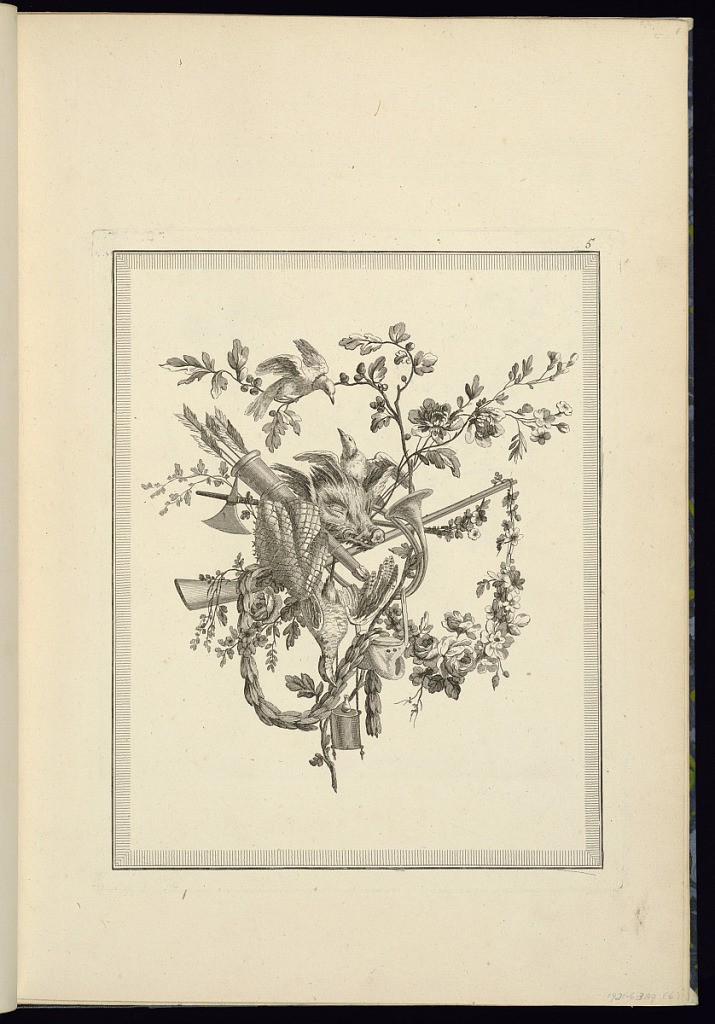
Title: Floral Trophy
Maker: Pierre Ranson, French, 1736–1786
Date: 1778
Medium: Etching on laid paper
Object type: Print
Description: Floral trophy ornament design incorporating flowers, foliate branches, festoon of flowers and leaves, birds, horn, quiver of arrows, rifle, net, boar's head, and a powder flask. The plate is numbered.